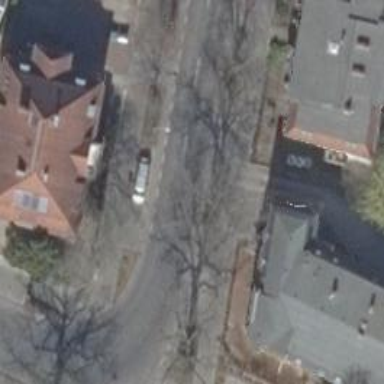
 lanes for cyclists on both sides separated by kerb. The parking orientation is parallel to the street side."